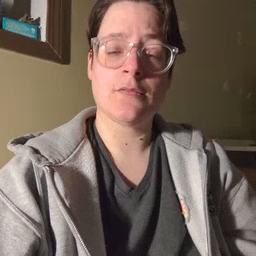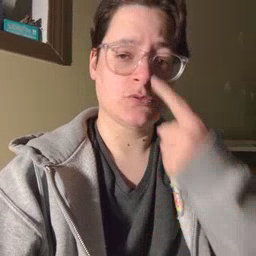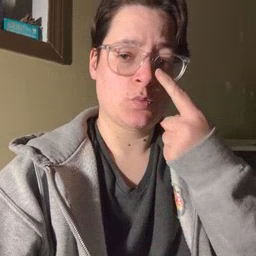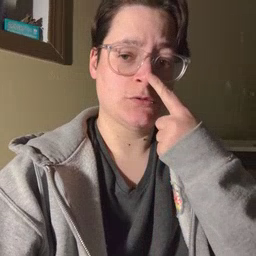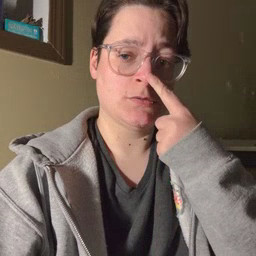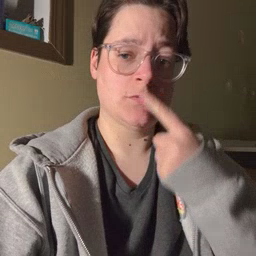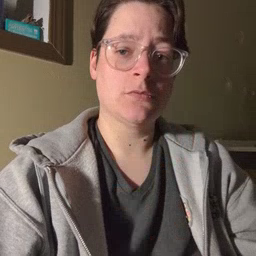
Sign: nose